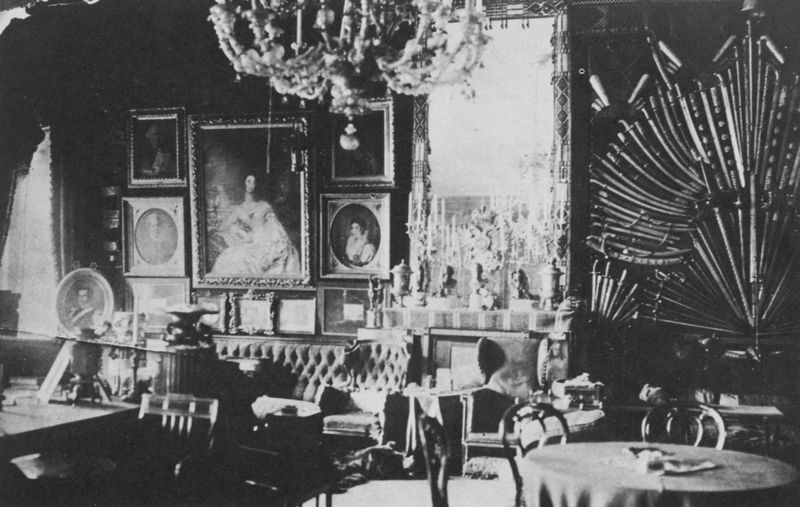
Titel: Zimmer im Scheremetew-Palast in St. Petersburg.
Künstler: Russischer Photograph
Institution: unbekannt
Schlagwörter: dunkel, gemälde, mann, schatten, weiß, frauen, cafe, fenster, frankreich, frau, grau, hell, kaffeehaus, lampe, lampen, licht, lichter, männer, paris, raum, schmuck, schwarz, stuhl, stühle, tisch, tische, zimmer, schloss, fächer, alt, wand, falten, rahmen, steine, teller, bild, innenraum, möbel, portrait, porträt, spiegel, tischdecke, tischtuch, boden, reich, sessel, decke, pflanze, diamanten, kamin, skulptur, bilder, bilderrahmen, fotos, sofa, wohnzimmer, schwer, türe, bank, saal, kaiser, könig, gäste, jugendstil, polster, salon, vorhänge, dekor, kerze, esszimmer, kerzen, kronleuchter, leuchter, lüster, stuck, palme, gemach, canapee, galerie, foto, photographie, fenter, porträts, säbel, waffen, waffe, napoleon, kunst, photo, biedermeier, anrichte, kerzenleuchter, skulpturen, üppig, kristall, historismus, ständer, könige, sammlung, kabinett, wunderkammer, einrichtung, prunk, sammler, josephine, bugholz, objekte, kaiserin, ludwig, gemütlich, photografie, voll, neuschwanstein, sofas, sissi, könig ludwig, wittelsbacher, bürgerhaus, kristallleuchter, geschmack, kaffehaus, plunder, schmuc